Question: How can you print 2 DataFrame tables together from 1 iPython Notebook row, such that both tables are displayed in the pretty table format?
The following prints just the second one, and 'print df.head()' does not produce a pretty table.
'''
df = pd.DataFrame(np.random.randn(6,4), index=pd.date_range('20150101', periods=6), columns=list('ABCD'))
df2 = pd.DataFrame(np.random.randn(6,4), index=pd.date_range('20150101', periods=6), columns=list('WXYZ'))
df.head()
df2.head()
'''

The following does not produce the pretty table needed:
'''
print df.head()
print df2.head()
'''
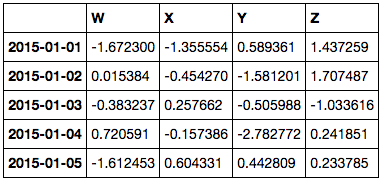
Answer: In the IPython notebook, only the result of the last line of a cell is shown, unless it is explicitly printed or displayed.
Some options:
- 'df.head()'- 'print df'- Use 'display(df)' to explicitly display the dataframe, this give the same html representation as how a dataframe is shown by default. You need the following import for this:'''
from IPython.display import display
'''